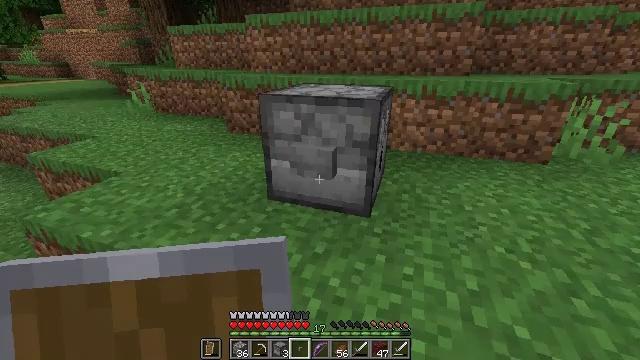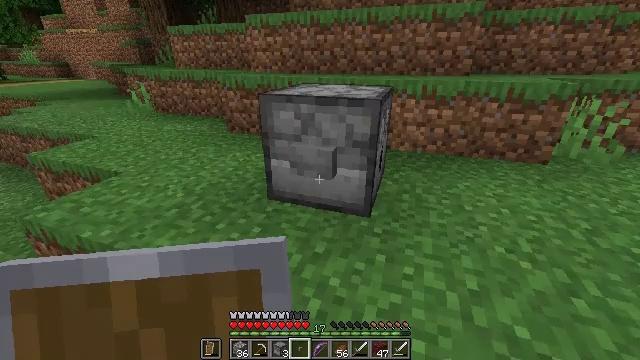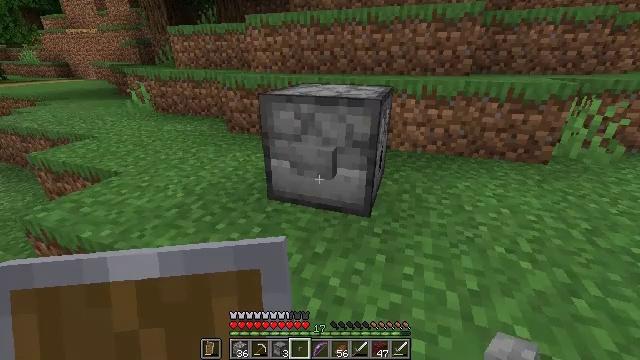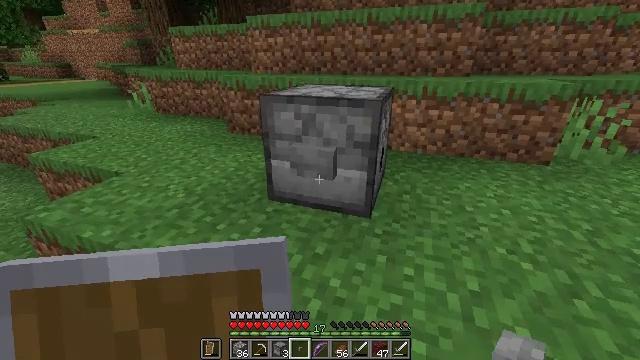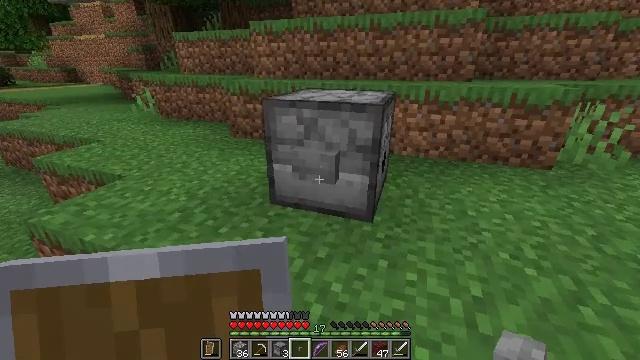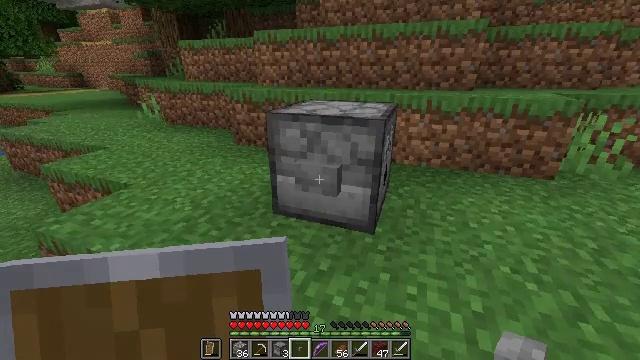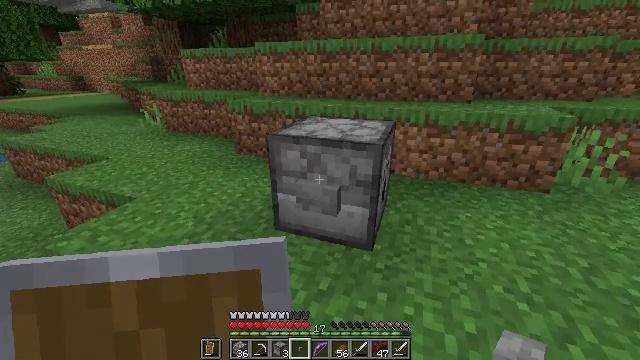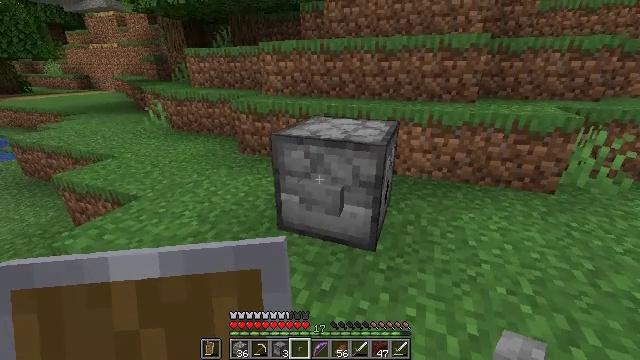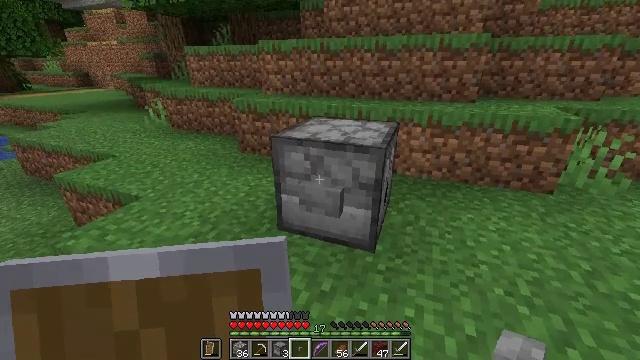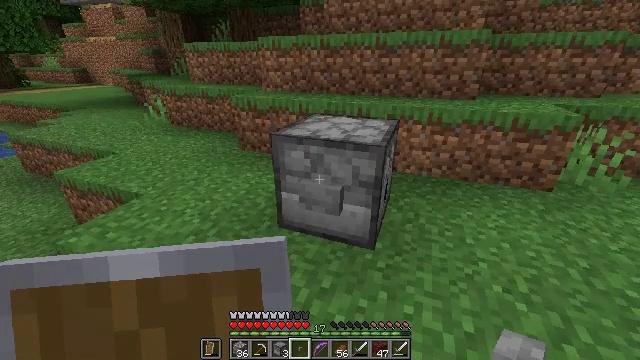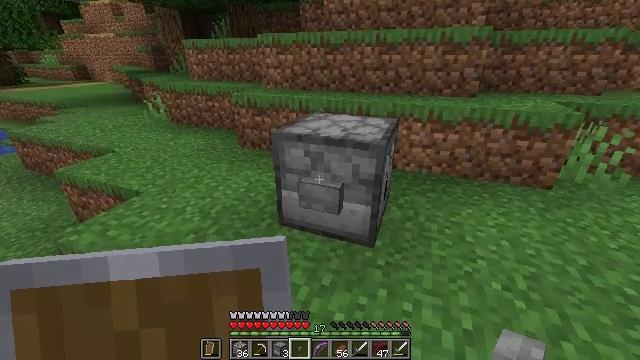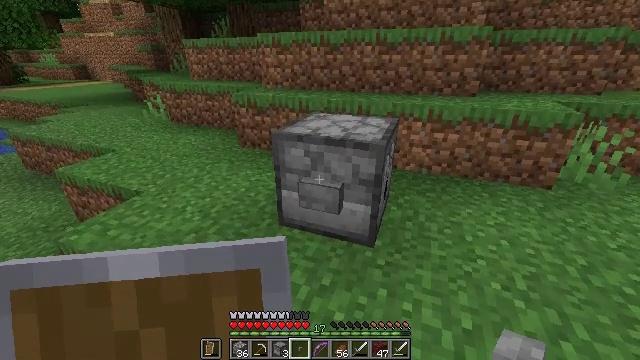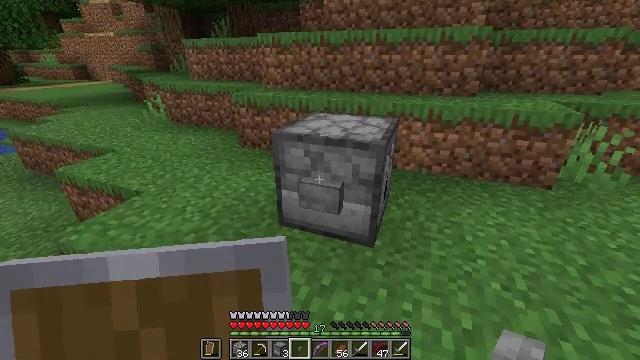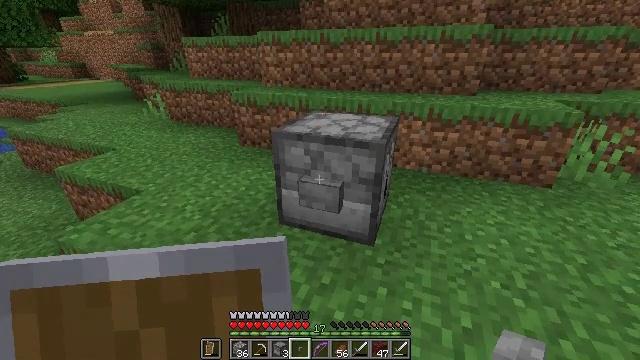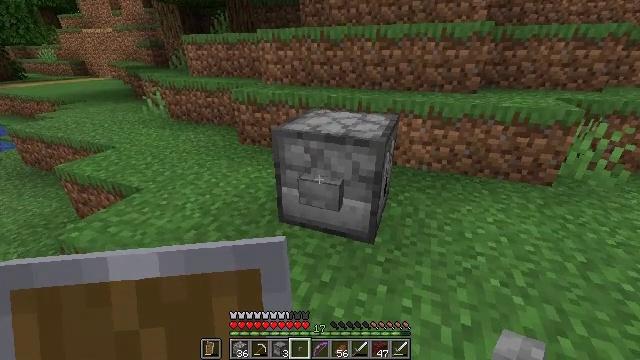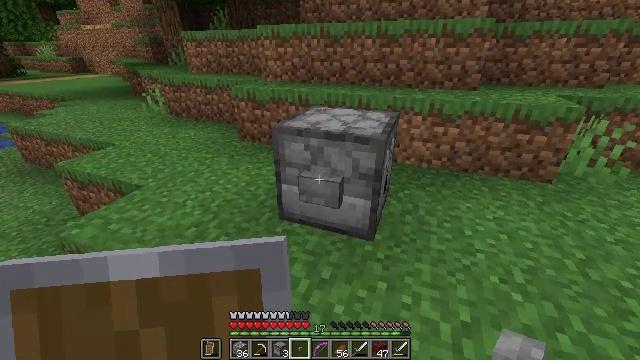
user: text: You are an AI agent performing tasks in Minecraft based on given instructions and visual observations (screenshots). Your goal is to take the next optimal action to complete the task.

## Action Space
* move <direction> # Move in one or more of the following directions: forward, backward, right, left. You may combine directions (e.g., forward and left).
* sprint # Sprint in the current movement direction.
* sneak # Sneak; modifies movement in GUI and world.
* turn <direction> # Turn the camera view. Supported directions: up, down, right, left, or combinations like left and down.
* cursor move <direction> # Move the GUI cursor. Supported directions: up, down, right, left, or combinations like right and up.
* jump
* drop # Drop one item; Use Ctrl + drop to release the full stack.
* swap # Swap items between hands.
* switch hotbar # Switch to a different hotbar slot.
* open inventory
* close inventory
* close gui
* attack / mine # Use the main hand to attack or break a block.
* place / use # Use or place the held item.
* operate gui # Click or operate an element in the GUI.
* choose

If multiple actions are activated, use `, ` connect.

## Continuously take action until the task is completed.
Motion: motion action
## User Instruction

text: Remove the stone button from its place.
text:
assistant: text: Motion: sneak
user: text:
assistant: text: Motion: sneak
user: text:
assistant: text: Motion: sneak
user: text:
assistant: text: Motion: no_op
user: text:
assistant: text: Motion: no_op
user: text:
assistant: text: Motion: no_op
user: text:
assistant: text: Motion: no_op
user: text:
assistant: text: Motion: no_op
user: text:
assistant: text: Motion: no_op
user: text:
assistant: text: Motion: no_op
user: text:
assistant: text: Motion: no_op
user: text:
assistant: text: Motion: no_op
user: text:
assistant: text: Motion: no_op
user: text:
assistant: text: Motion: no_op
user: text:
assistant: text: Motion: no_op
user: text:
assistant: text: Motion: no_op
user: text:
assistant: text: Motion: no_op
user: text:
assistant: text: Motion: use / place
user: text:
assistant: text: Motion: use / place
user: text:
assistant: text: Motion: use / place
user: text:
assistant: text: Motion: no_op
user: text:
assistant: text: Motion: no_op
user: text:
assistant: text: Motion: no_op
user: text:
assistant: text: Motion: no_op
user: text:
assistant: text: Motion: no_op
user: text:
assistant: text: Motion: no_op
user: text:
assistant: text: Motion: no_op
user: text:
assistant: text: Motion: no_op
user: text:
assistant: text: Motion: no_op
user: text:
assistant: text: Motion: no_op